Question:
How to fix row and column repetition in CListctrl in MFC.
'''
int nItem = 0;
m_list.InsertColumn(0, _T("Name"), LVCFMT_LEFT, 100);
m_list.InsertColumn(1, _T("Area km2"), LVCFMT_RIGHT, 80);
m_list.InsertColumn(2, _T("Population"), LVCFMT_RIGHT, 100);
m_list.SetExtendedStyle(LVS_EX_GRIDLINES | LVS_EX_FULLROWSELECT);
ModifyStyle(0, LVS_REPORT);
nItem = m_list.InsertItem(0, _T("Libya"), 8);
m_list.SetItemText(nItem, 1, _T("1,759,540"));
m_list.SetItemText(nItem, 2, _T("5,499,074"));
nItem = m_list.InsertItem(0, _T("Senegal"), 7);
m_list.SetItemText(nItem, 1, _T("196,190"));
m_list.SetItemText(nItem, 2,_T( "10,580,307"));
nItem = m_list.InsertItem(0, _T("Cuba"), 6);
m_list.SetItemText(nItem, 1, _T("110,860"));
m_list.SetItemText(nItem, 2, _T("11,263,429"));
'''
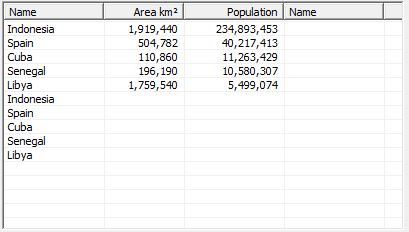
Answer: Is it not that you're simply not clearing the list before refreshing the contents. And it's appending rows and columns again rather than replacing. Call <URL> before refreshing.
---
Right, so that confirms you're refreshing the contents too often or in the wrong place. 'DeleteAllItems()' will clear the contents, not remove column headers already added.
So either (1) call <URL> of the dialog I presume you're working with.